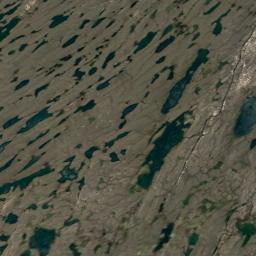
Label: wetland